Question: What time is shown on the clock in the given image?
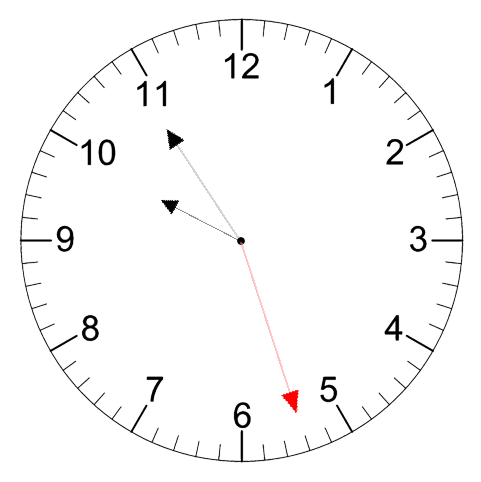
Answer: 09:54:27